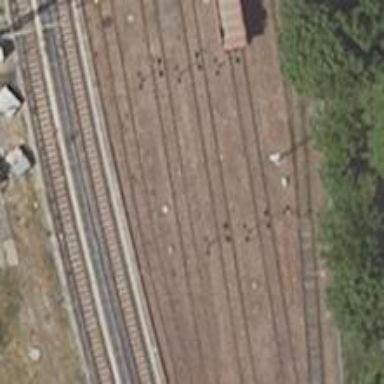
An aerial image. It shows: Railway yard.